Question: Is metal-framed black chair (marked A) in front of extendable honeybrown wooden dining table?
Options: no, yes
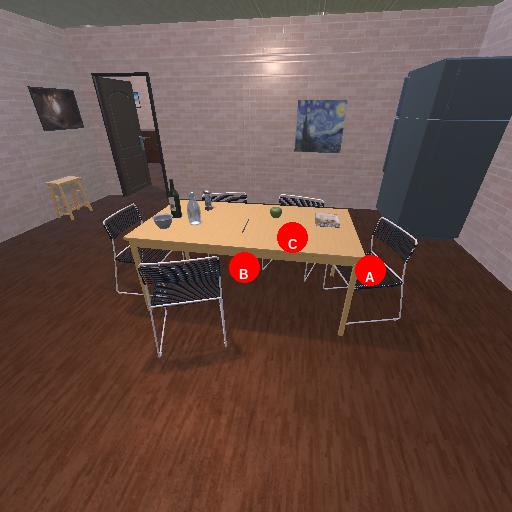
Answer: no